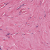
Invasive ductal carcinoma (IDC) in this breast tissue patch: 0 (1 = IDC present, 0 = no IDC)